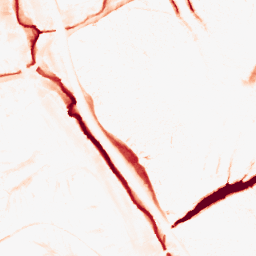
Category: morphological
Decomposition family: tophat
Decomposition parameters: size: 10
mode: black
Upsampling method: bspline
Upsampling parameters: scale: 8
Upsampling scale: 8